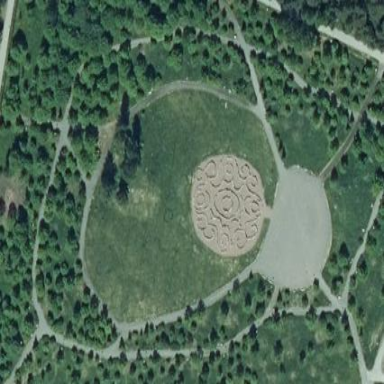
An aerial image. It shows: Park.